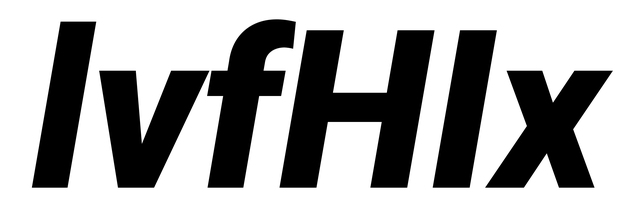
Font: Roboto-Italic_Black_Italic